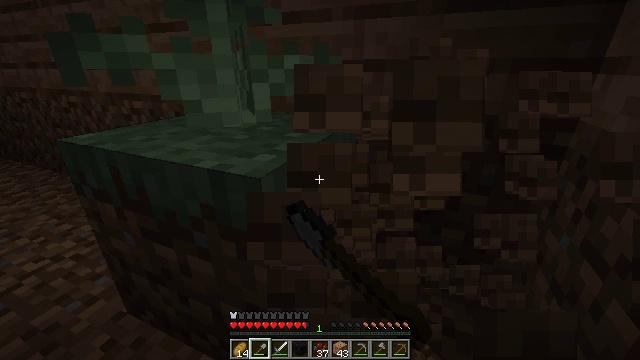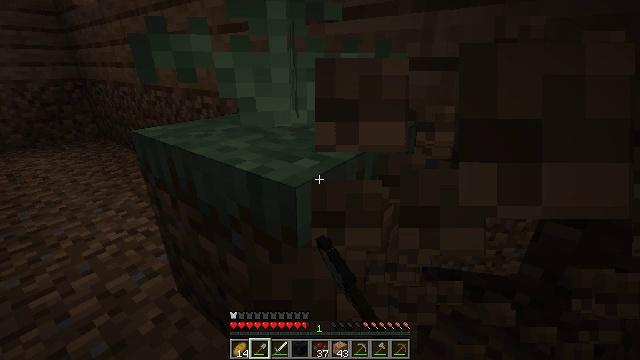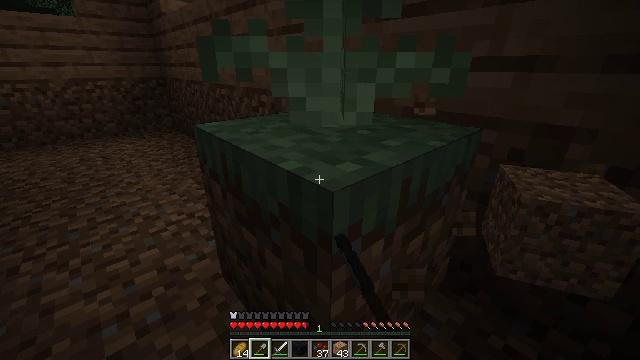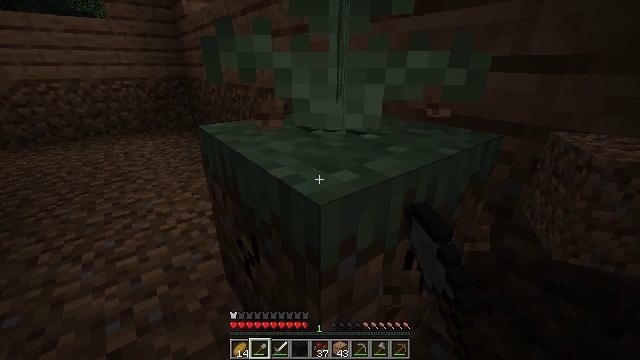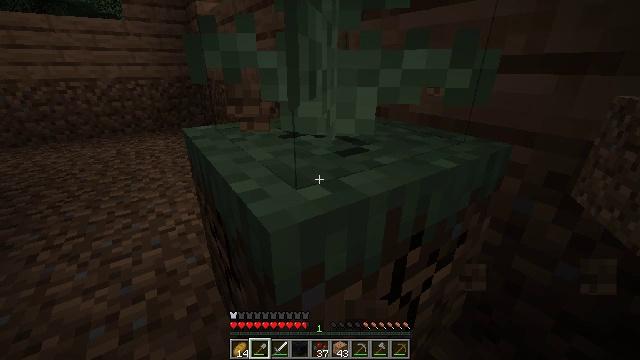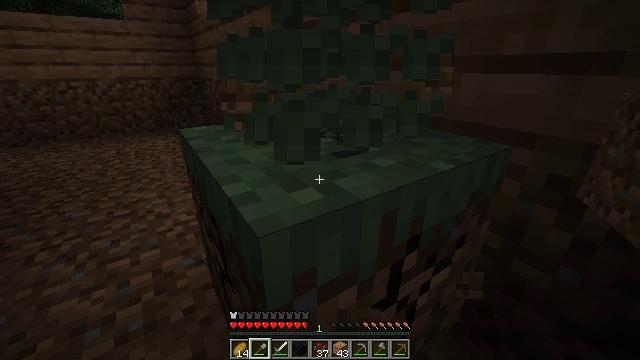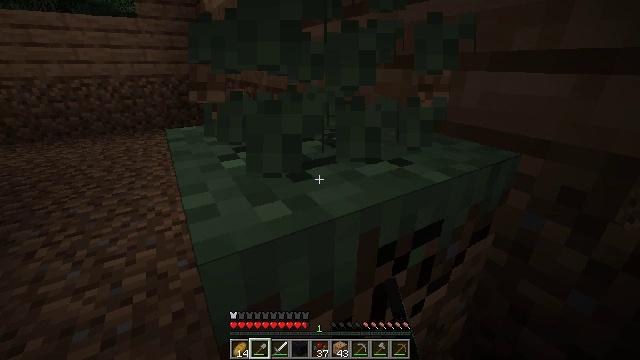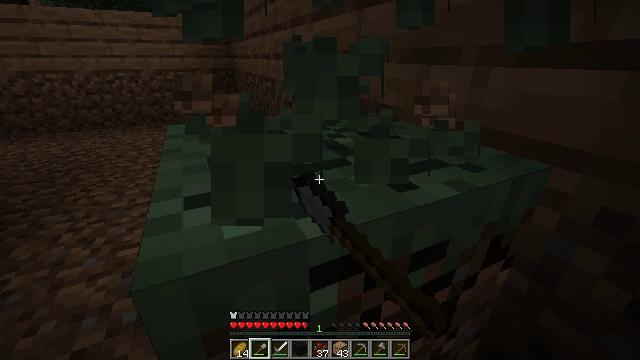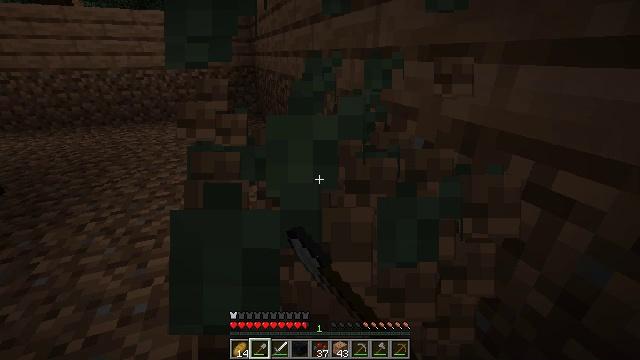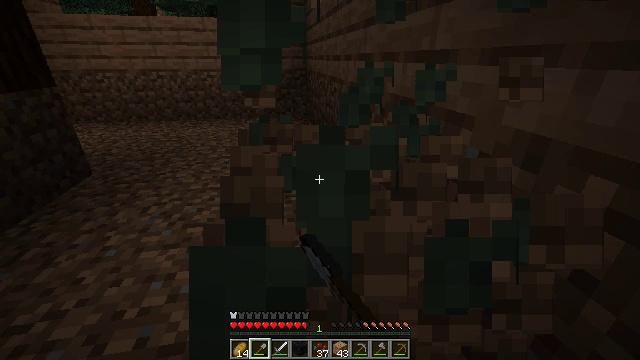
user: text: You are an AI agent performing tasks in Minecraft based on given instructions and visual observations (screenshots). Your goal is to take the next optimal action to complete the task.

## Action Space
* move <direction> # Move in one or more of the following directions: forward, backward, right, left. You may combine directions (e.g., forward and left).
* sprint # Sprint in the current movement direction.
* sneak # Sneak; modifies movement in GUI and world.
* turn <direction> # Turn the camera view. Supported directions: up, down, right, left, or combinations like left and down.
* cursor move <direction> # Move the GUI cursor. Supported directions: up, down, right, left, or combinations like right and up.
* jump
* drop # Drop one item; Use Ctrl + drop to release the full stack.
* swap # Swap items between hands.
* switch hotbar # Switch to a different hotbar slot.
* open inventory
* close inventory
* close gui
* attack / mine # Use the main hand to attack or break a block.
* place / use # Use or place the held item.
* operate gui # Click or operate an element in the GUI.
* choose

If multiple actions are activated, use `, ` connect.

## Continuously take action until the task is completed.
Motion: motion action
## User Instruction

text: Gather fern from the ground.
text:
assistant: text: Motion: move forward and move right, sneak, turn left, attack / mine
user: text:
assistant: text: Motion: move forward and move right, sneak, turn left, attack / mine
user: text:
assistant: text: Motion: move forward and move right, sneak, turn left, attack / mine
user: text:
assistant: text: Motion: move forward and move right, sneak, turn left, attack / mine
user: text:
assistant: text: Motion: move forward and move right, sneak, attack / mine
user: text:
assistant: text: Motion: move forward and move right, sneak, turn left, attack / mine
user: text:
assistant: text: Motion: move forward and move right, sneak, turn left and down, attack / mine
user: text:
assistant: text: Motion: sneak, turn left, attack / mine
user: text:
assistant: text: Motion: sneak, turn left, attack / mine
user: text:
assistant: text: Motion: sneak, attack / mine